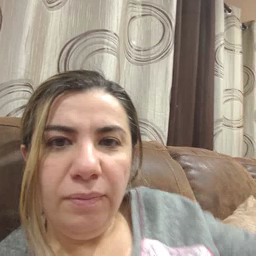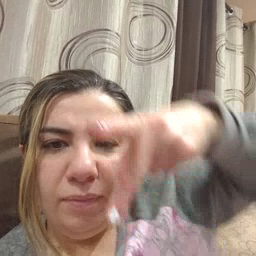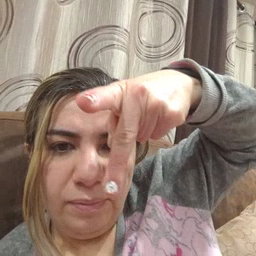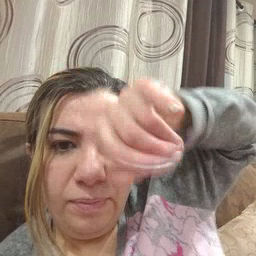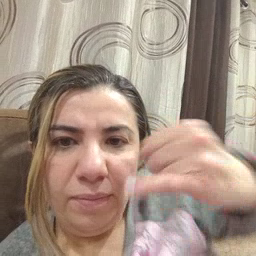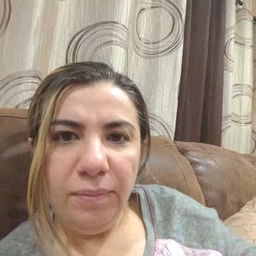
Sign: pajamas